Question: I'm creating app that contain tabBar. In tabBar 64*64 and 32*32 images sated to tabBarItem. But it will by default leave some space below of image. Like this,

How can I remove this space.
Thanx for help.
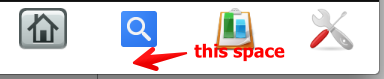
Answer: Apple document sayas tabbar Items mostly size if 30 * 30 see:-

<URL>
so you just need to set your tabbar items icon with images is 48x32 pixels may be your issue getting fix.